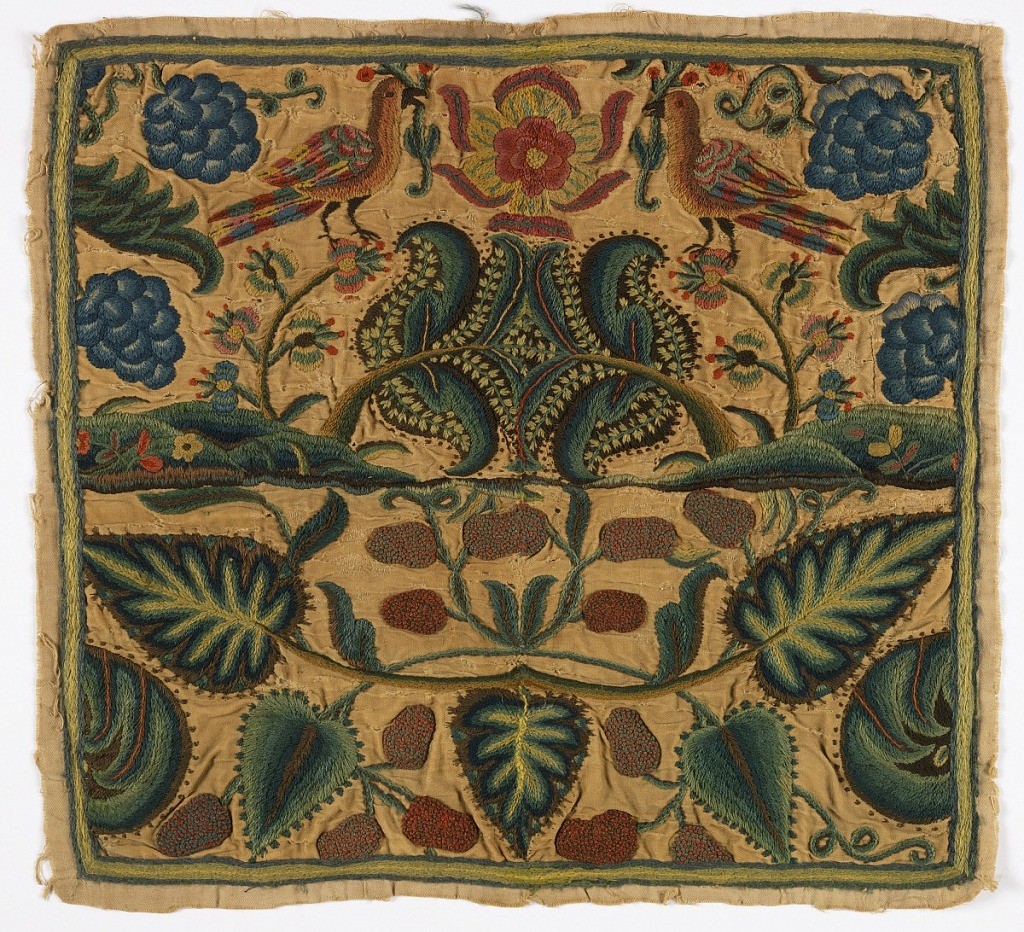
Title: Panel
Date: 17th century
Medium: cotton, wool Technique: crewel embroidery in satin, stem, knotting and other stitches
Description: Panel, approximately square, of tan cotton twill, embroidered in several shades of green, blue, brown, ochre and red wool yarns. Symmetrical pattern of leaves, fruit, hillocks with flowering trees, and at the top, a large flower with confronted birds on either side. Narrow border of green and ochre stripes.